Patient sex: F
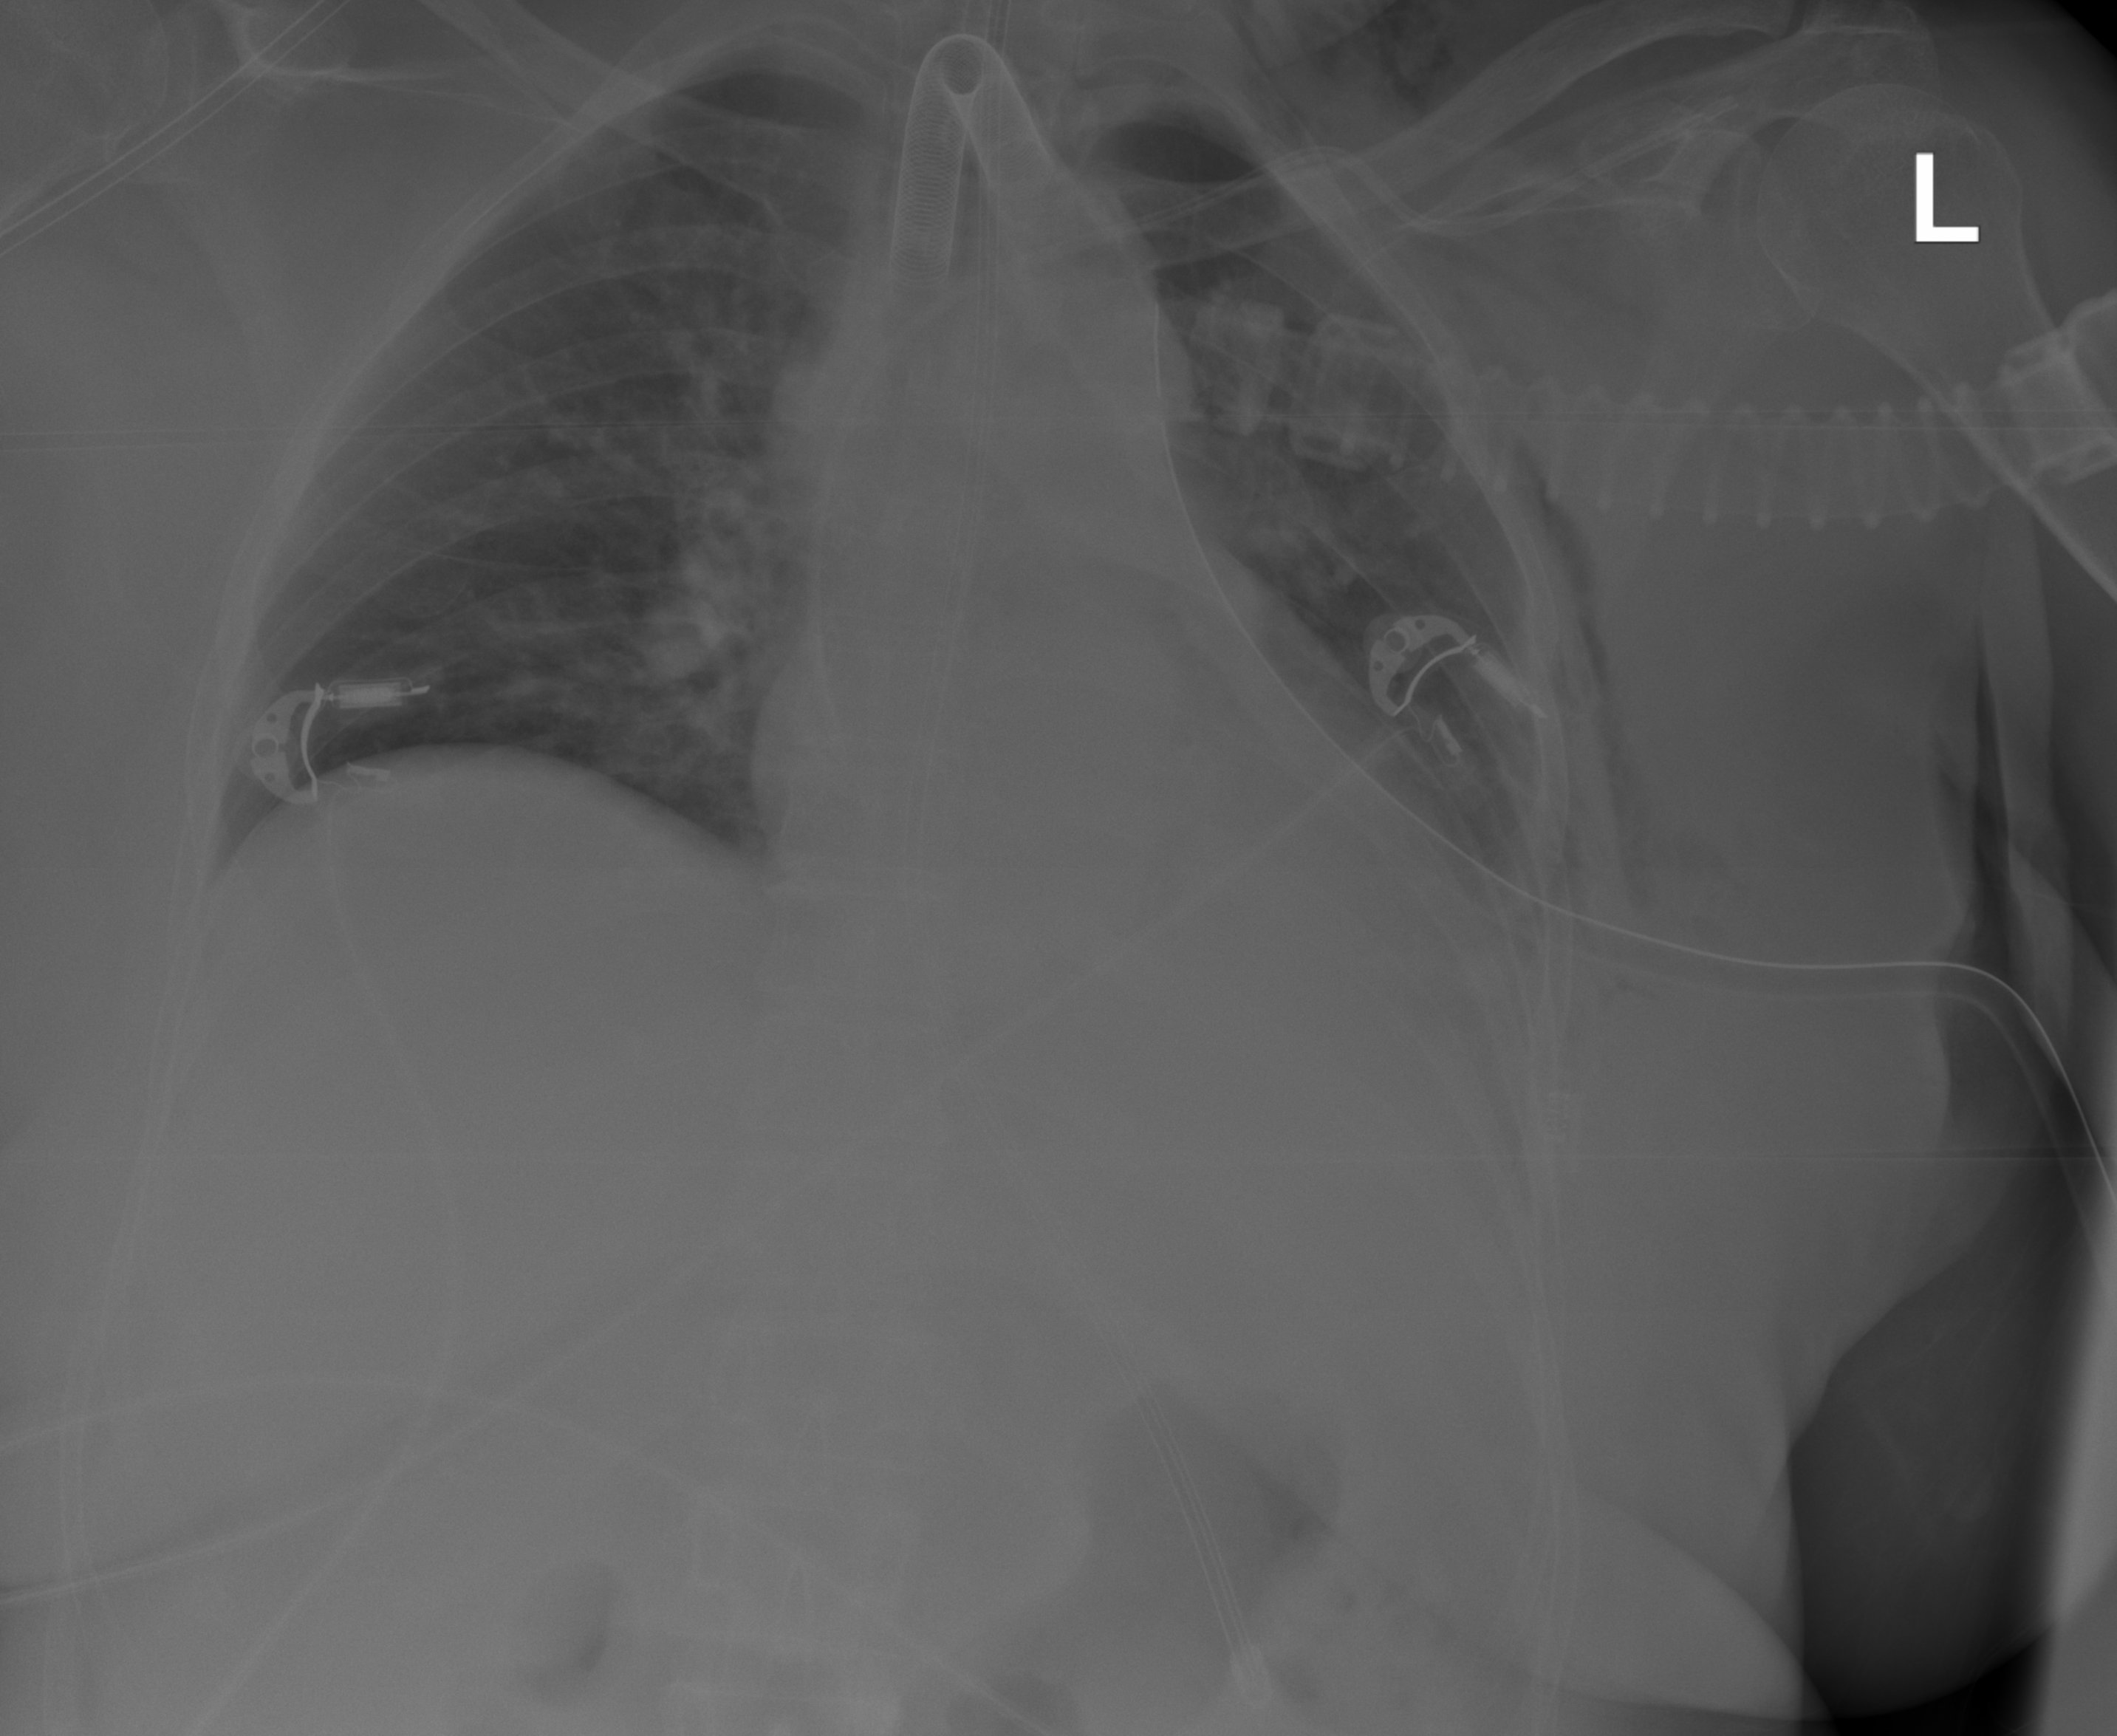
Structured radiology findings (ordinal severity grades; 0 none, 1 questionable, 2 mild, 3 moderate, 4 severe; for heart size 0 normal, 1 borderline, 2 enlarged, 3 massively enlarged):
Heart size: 1
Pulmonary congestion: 0
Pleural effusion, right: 0
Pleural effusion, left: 2
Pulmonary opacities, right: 0
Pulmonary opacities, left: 0
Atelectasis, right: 0
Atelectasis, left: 2